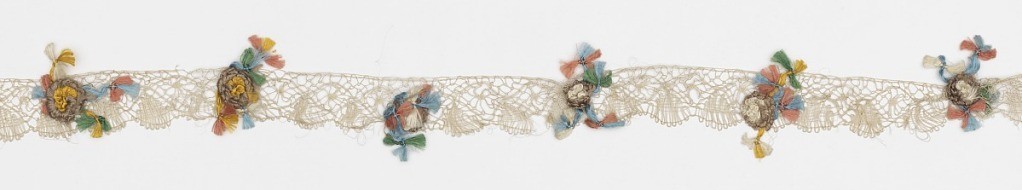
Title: Edging
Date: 19th century
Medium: silk Technique: bobbin lace with polychrome flower
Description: Lace band with floss flowers sewn at intervals. Loosely worked undyed silk bobbin lace with a scalloped edge dotted with single flowers and a few small knotted tassels of polychrome silk floss sewn at regular intervals.